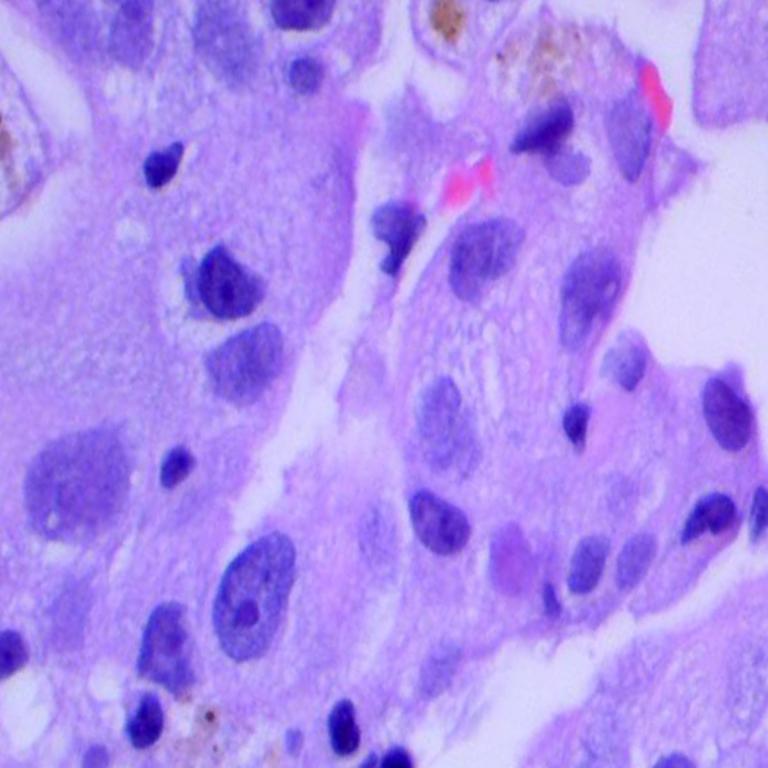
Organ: lung
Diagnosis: adenocarcinomas